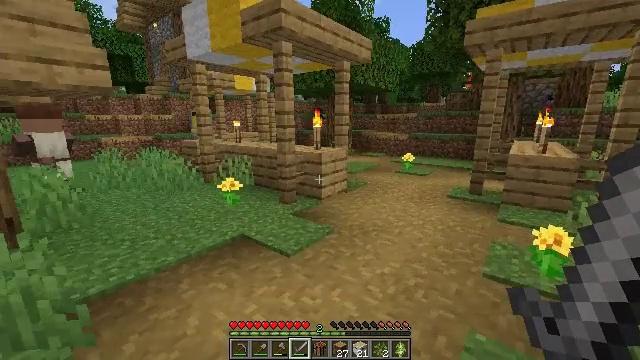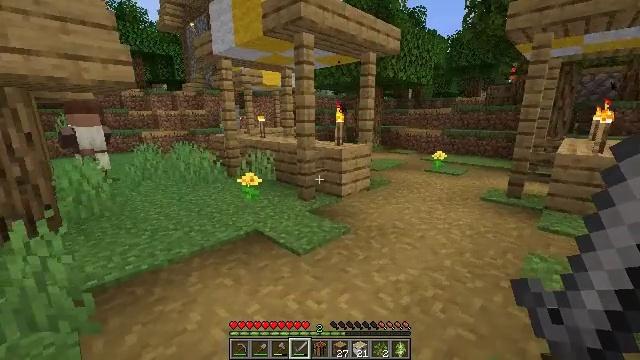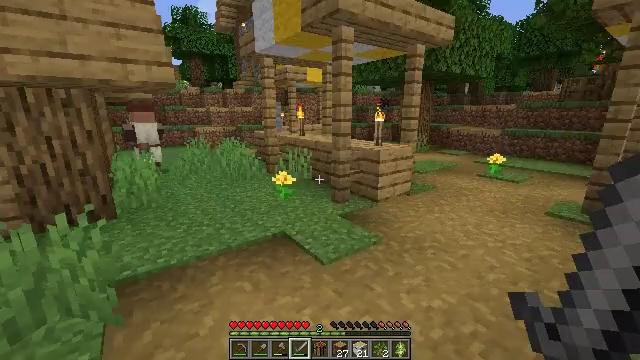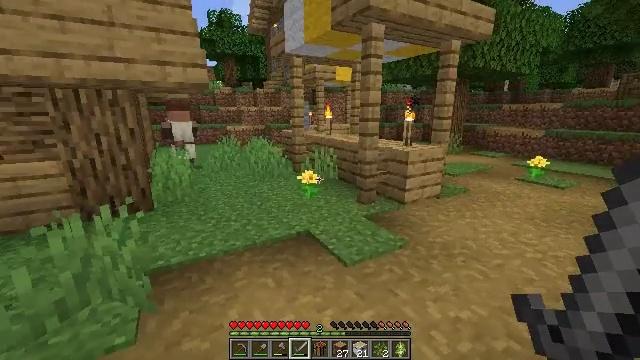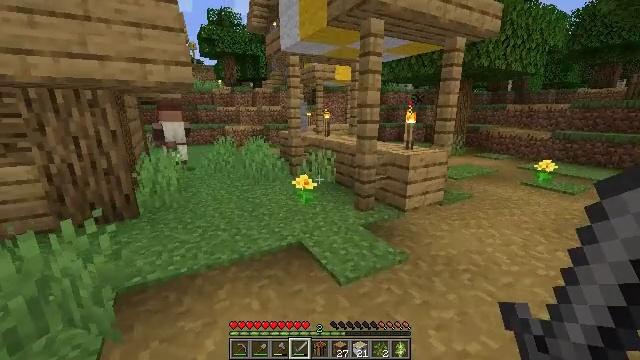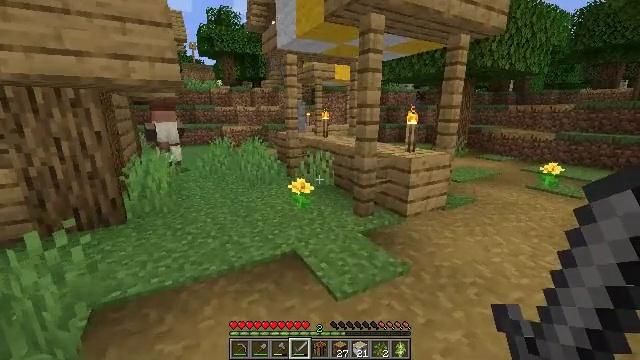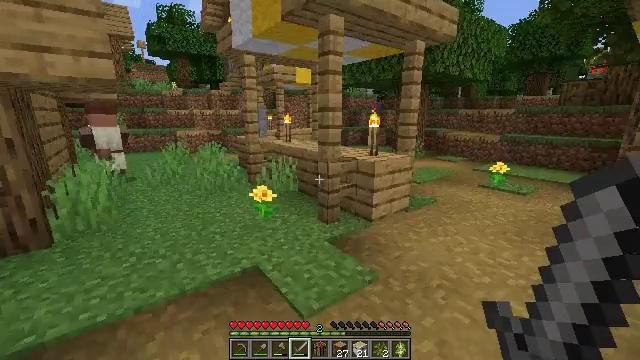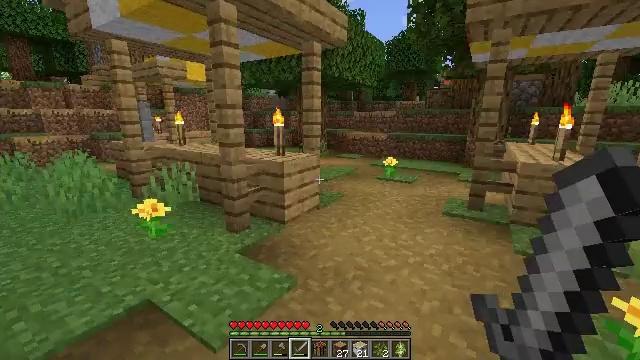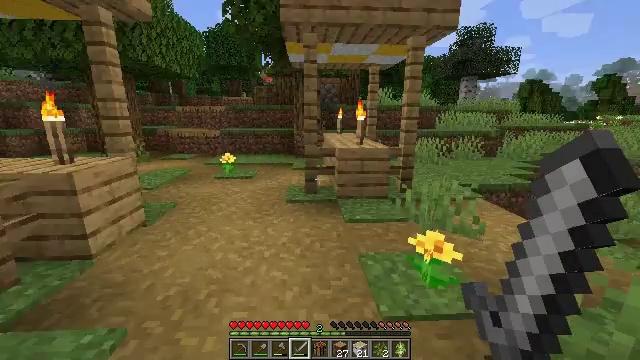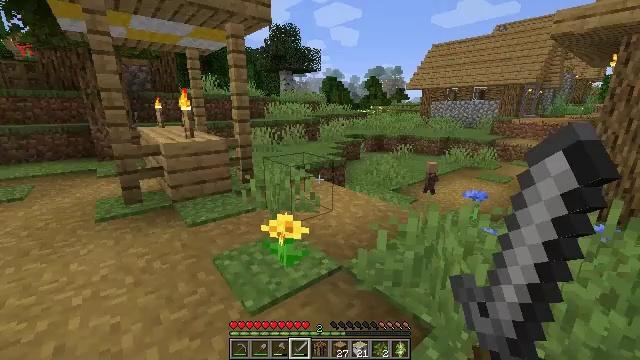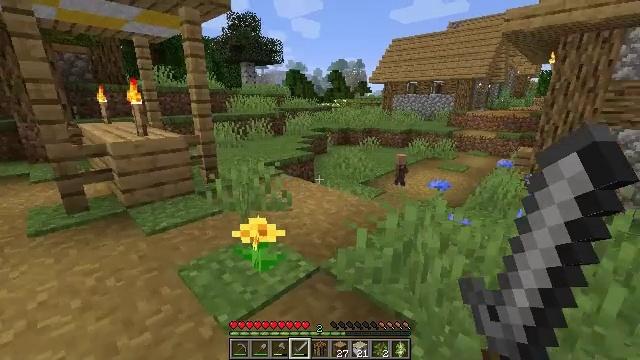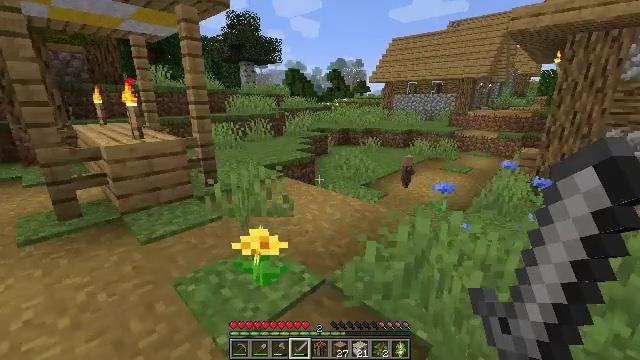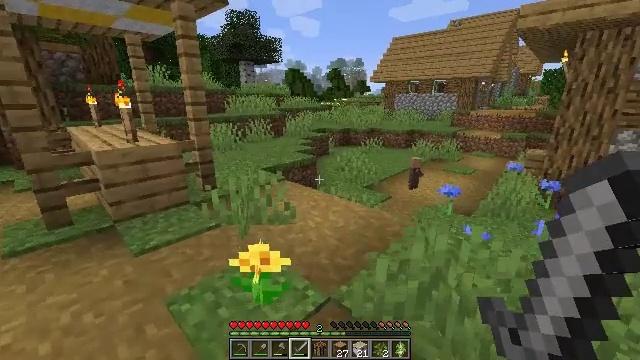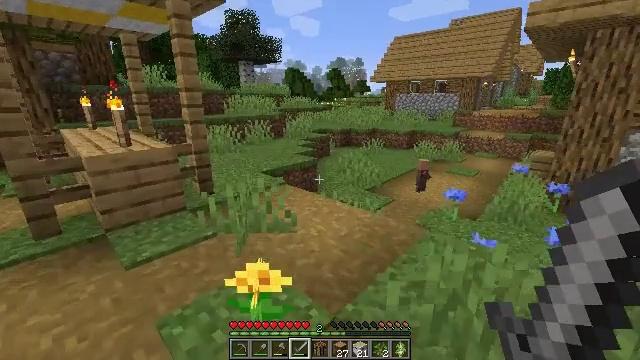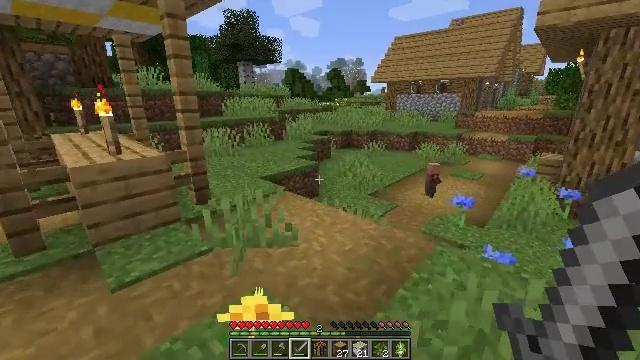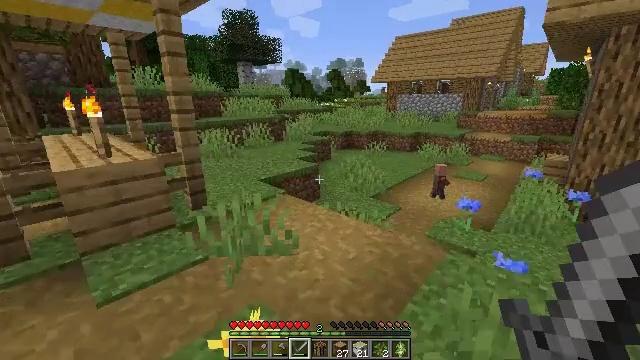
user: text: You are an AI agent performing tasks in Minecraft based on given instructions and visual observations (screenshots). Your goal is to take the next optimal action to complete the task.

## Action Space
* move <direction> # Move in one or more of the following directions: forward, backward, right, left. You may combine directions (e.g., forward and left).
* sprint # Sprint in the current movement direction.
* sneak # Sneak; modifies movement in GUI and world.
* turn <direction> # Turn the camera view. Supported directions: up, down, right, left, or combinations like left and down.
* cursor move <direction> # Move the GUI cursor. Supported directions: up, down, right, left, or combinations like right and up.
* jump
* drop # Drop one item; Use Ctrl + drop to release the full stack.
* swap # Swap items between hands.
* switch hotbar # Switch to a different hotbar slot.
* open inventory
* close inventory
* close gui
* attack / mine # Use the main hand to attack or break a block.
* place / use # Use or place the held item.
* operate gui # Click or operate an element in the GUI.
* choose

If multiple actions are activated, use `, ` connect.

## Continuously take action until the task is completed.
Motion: motion action
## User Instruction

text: Gather the yellow bed by attacking it.
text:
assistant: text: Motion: move forward and move right, turn left
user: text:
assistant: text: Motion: move forward, turn left
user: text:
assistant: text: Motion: move forward, turn left
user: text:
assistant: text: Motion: move forward
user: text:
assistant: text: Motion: move forward
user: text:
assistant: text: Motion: move forward, turn right
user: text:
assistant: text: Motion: move forward, turn right
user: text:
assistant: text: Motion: move forward, turn right
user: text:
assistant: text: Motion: move forward, turn right and down
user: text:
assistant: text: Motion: move forward, turn right and down
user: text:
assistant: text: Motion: move forward
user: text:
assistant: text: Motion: move forward
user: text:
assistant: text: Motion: move forward
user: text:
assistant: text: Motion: move forward
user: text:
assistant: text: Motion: move forward
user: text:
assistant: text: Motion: move forward
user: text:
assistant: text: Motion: move forward
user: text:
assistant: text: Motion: move forward, turn right and down
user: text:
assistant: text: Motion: move forward, turn right
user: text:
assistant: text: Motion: move forward, turn right
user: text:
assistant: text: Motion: move forward, turn right
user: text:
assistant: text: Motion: move forward
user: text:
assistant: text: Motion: move forward
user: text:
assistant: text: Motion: move forward
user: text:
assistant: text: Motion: move forward
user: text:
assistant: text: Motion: move forward, turn right
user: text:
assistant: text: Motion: move forward, turn right and up
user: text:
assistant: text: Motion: move forward, turn right and up
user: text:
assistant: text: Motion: move forward, turn right
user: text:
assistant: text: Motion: move forward